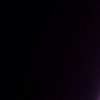
Label: space